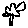
Label: tree